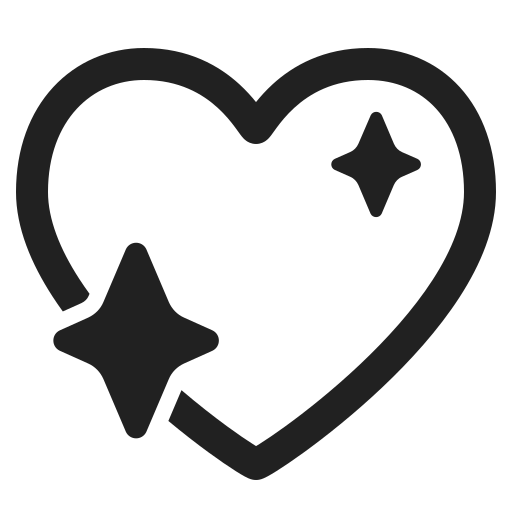
sparkling heart high contrast